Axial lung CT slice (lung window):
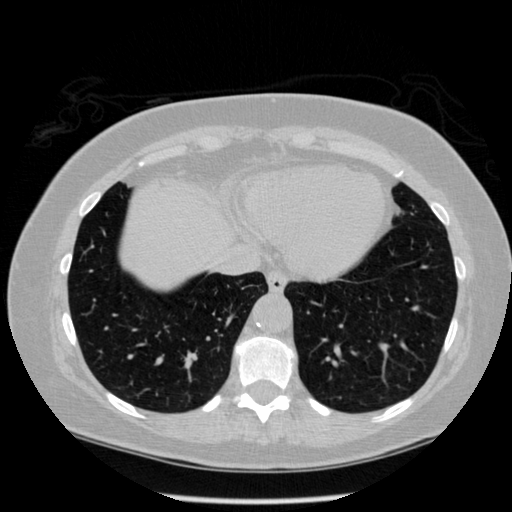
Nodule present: no